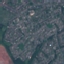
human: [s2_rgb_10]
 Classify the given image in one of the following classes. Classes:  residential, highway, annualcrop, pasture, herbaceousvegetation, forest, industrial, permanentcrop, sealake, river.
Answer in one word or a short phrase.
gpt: Residential